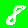
Digit: 8